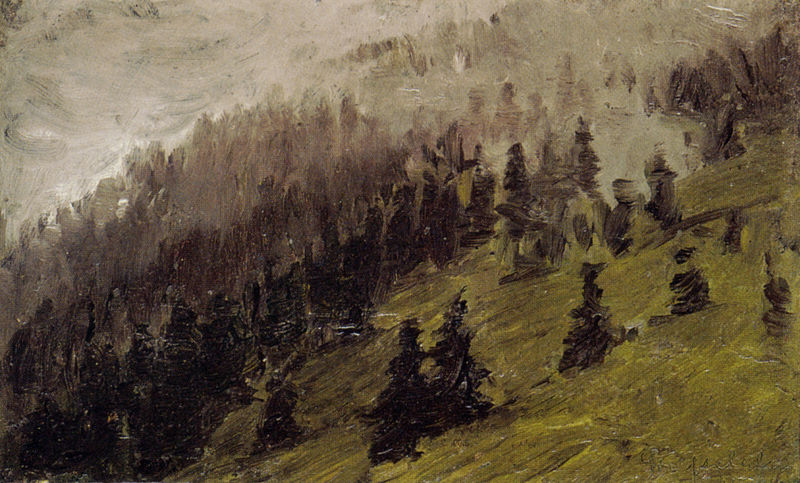
Titel: Nebel zwischen Tannen
Künstler: Franz Marc
Standort: Karlsruhe
Institution: Staatliche Kunsthalle
Schlagwörter: baum, berg, dunkel, gemälde, himmel, wasser, weiß, wolken, bäume, grob, grün, impressionismus, landschaft, äste, braun, bunt, grau, licht, schwarz, gras, schnee, wiese, wolke, malerei, bild, signatur, öl, feld, hügel, nass, natur, weide, wind, einsam, pastos, pflanzen, tal, wald, düster, vedute, abhang, abstrakt, berge, berghang, fels, gebirge, gipfel, hang, modern, dunkelgrün, dunst, hellgrün, nebel, monochrom, alm, linien, steil, herbst, signiert, tannen, angst, sturm, unwetter, wetter, dick, duktus, nadel, ölfarbe, hoch, abstraktion, impression, unscharf, regen, penis, alpen, linie, lichtung, wolkig, fichte, nadelbaum, tanne, wld, pinsel, pinselstrich, verschwommen, nadelbäume, fichten, tannenbaum, tannenbäume, tannenwald, pinselstriche, nadelwald, freilichtmalerei, schwaden, gebirgslandschaft, wipfel, waldlandschaft, weise, handschrift, baumgrenze, bäum, abfallend, staffelung, fichtenwald, nebelschwaden, bergwald, nebek, öl auf leinwand, waldhang, dicker farbauftrag, landschaft+wald, berghand, grüne wiese